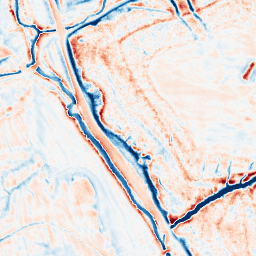
Category: edge_preserving
Decomposition family: guided
Decomposition parameters: radius: 4
eps: 0.1
Upsampling method: sinc_hamming
Upsampling parameters: scale: 2
kernel_size: 16
Upsampling scale: 2